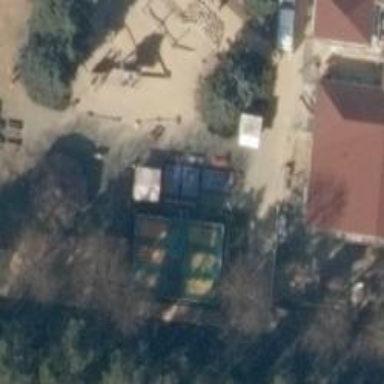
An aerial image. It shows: Outdoor playground with trampoline.